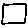
Label: square